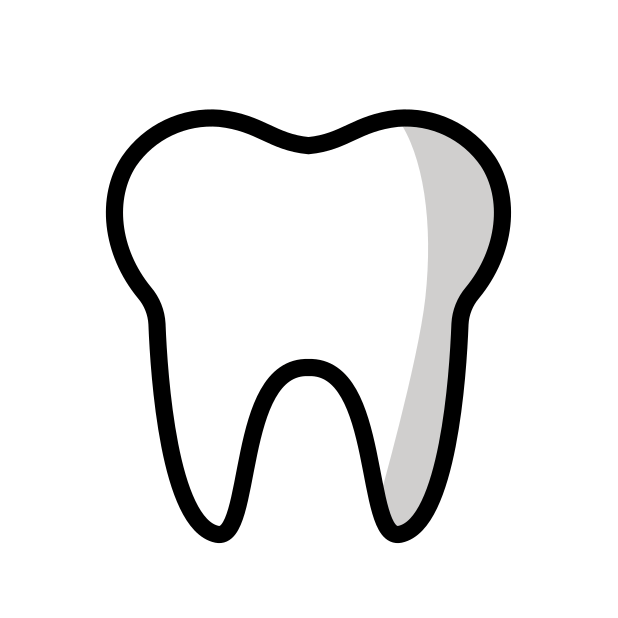
tooth